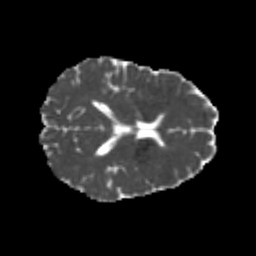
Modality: MD
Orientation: axial
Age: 22
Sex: female
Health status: healthy
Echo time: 0.074 s